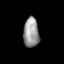
Tissue: skin
Cell type: Epithelial cells
Senescence score: 0.2341
Nuclear area (px): 462
Mean DAPI intensity: 149.561